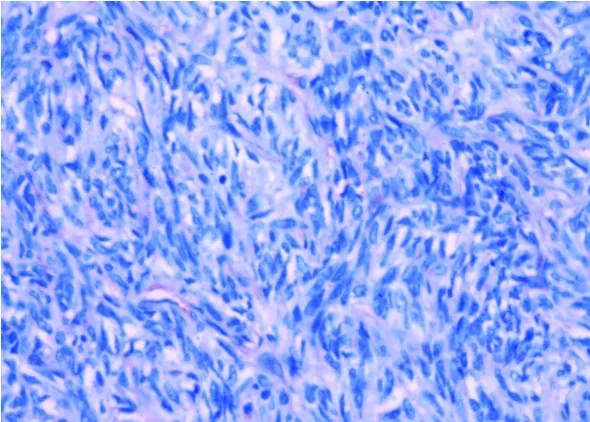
Immunochemistry examination revealing CD99(+) tissue.
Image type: pathology (h&e)